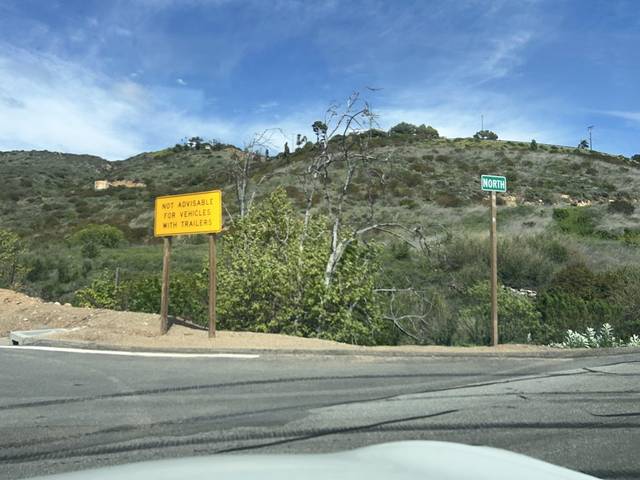
Region: Mexico
Coordinates: 34.042, -118.894